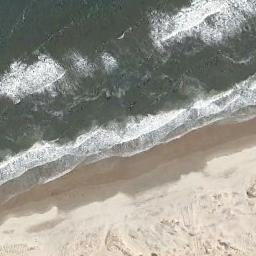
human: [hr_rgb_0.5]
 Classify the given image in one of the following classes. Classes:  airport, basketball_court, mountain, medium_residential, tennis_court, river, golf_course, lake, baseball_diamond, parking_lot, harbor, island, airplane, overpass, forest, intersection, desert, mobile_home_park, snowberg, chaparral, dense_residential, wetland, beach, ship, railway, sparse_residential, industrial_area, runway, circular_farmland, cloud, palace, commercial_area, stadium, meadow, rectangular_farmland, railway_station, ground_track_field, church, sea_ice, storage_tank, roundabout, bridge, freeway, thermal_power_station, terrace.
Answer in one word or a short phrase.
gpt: beach